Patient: sex M, age 29
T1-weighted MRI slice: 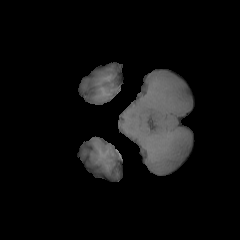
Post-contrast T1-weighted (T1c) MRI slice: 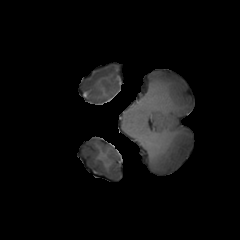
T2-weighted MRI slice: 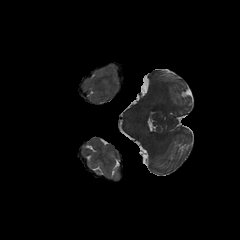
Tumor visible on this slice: no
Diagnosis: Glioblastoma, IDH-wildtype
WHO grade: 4